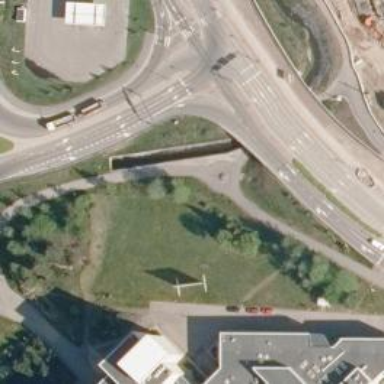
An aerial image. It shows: Circular junction on the cycleway.